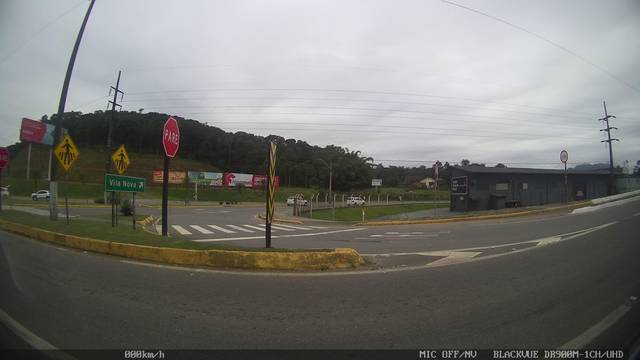
Region: Brazil
Coordinates: -26.296, -48.884